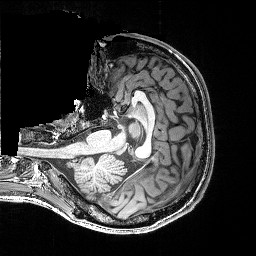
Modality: T1w
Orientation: axial
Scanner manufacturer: siemens
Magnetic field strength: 3 T
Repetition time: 2.25 s
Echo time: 0.00418 s